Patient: sex F, age 56
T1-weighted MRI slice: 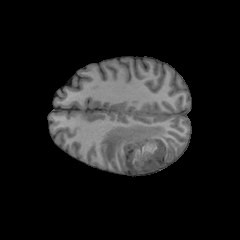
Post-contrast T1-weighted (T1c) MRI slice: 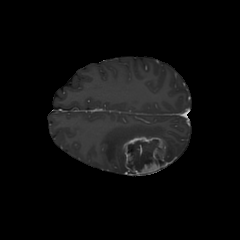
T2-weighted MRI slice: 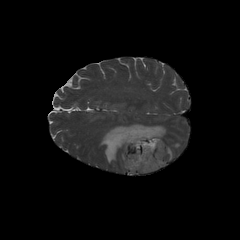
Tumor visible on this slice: yes
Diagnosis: Glioblastoma, IDH-wildtype
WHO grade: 4